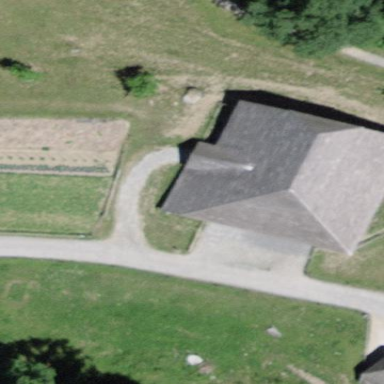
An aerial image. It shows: Hipped-roof farm building.